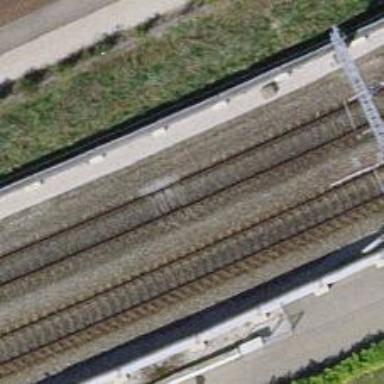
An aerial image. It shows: Railway with electrified contact lines.